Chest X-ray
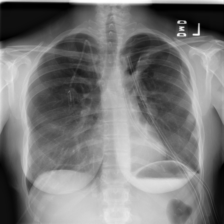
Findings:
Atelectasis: negative
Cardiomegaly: negative
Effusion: negative
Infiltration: negative
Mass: negative
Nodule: negative
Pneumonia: negative
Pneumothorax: negative
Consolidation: negative
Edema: negative
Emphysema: negative
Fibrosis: negative
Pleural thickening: negative
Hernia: negative